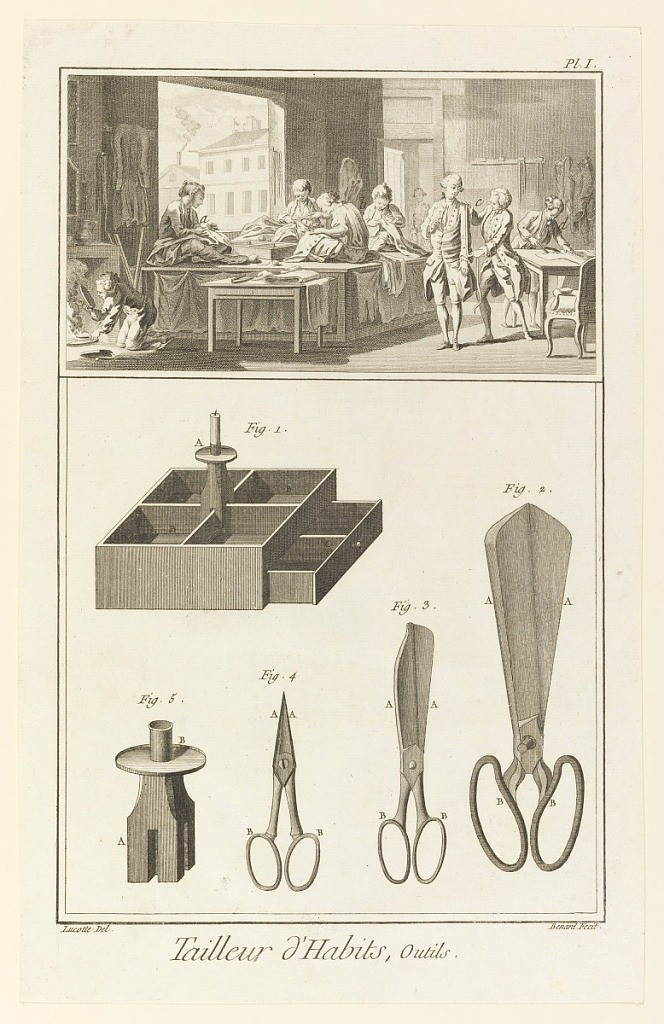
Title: Tailleur d'Habits, outils, from Diderot's Encyclopaedia
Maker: Denis Diderot, French, 1713–1784
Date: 1763
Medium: Engraving on white paper
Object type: Print
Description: Drawing divided into two registers. On top, a view of a tailor shop. On far left bottom, a man crouched under a table irons clothing. Seated on a table, four men sew clothing. At right, a tailor takes a man's measurements. Far right, a man cuts fabric. In the bottom register, depictions of the tools used by tailors, all given figure labels.